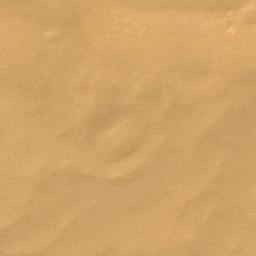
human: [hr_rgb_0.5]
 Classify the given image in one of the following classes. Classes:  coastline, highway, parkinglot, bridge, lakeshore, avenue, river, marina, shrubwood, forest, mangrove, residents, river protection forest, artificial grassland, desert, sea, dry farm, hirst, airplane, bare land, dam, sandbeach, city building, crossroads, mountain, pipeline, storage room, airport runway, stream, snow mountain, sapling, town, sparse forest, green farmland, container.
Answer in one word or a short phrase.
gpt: desert